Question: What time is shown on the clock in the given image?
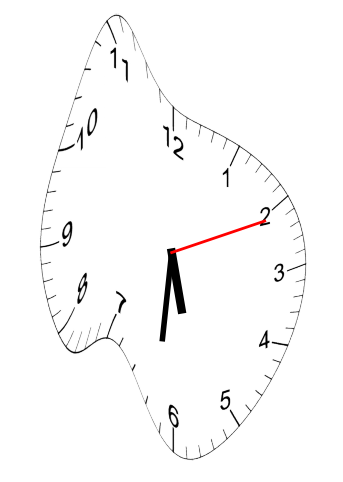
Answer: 05:31:11